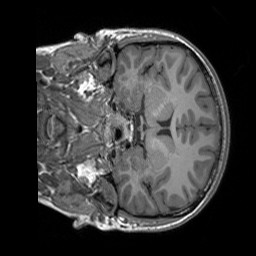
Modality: T1w
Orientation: coronal
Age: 24
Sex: female
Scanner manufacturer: siemens
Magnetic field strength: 3 T
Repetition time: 1.9 s
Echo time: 0.00252 s